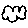
Label: cloud